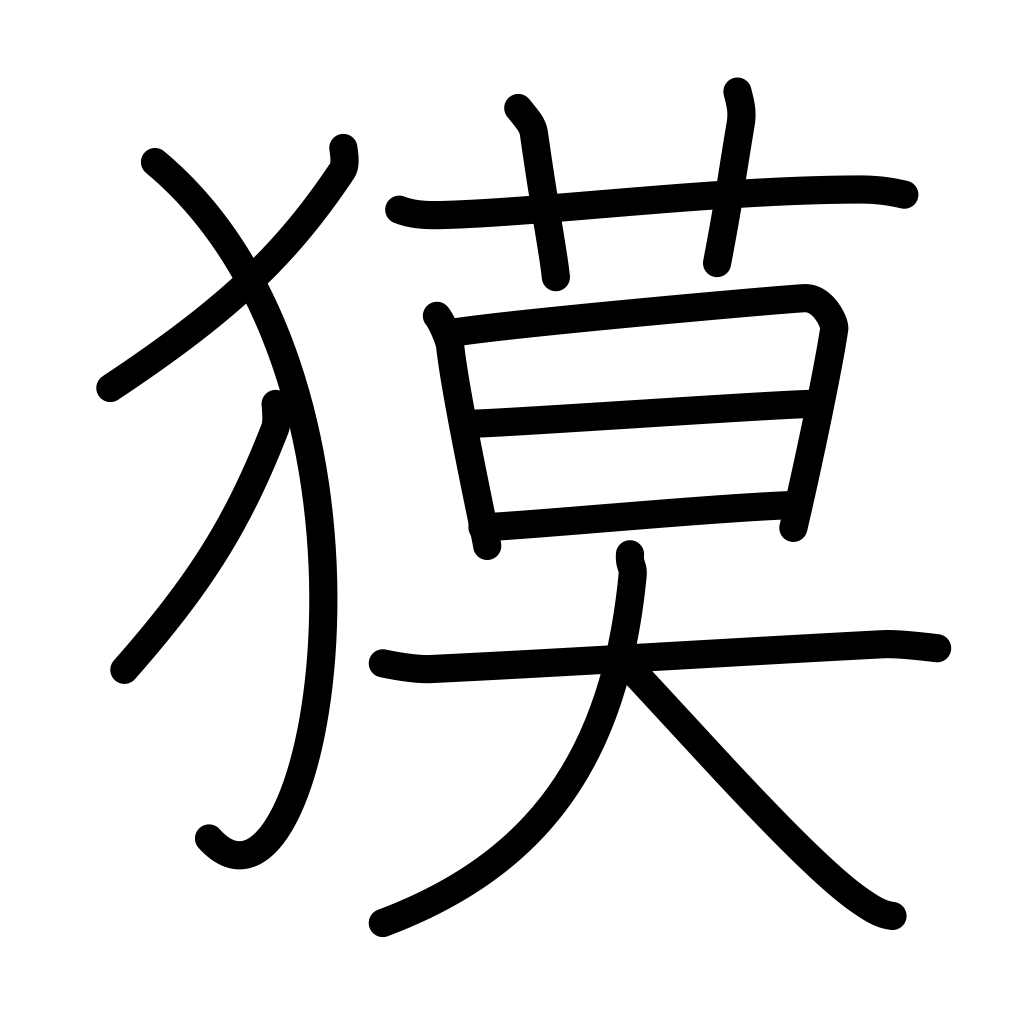
Meaning: tapir